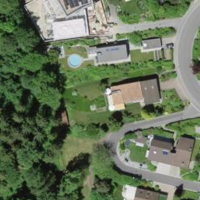
EUNIS habitat code: 55
Species observed at this site:
Lonicera acuminata
Gryllus campestris